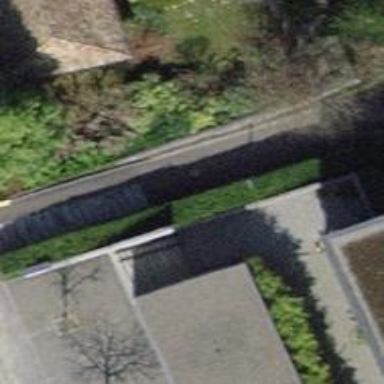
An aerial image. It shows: Set of steps on the road with adjacent ramp.